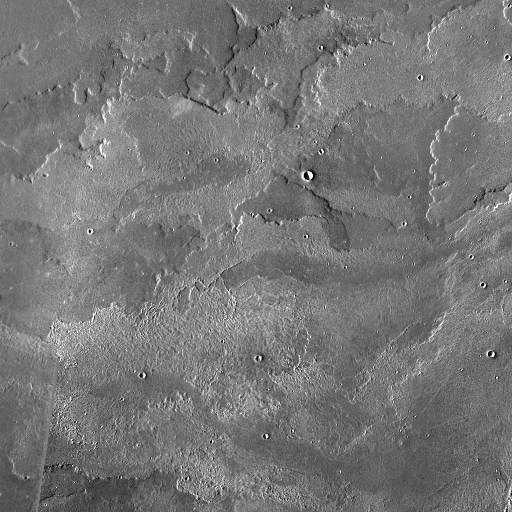
Crater classes present: Background, Other